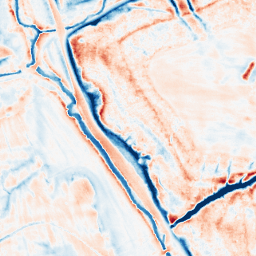
Category: classical
Decomposition family: gaussian
Decomposition parameters: sigma: 5
Upsampling method: sinc_blackman
Upsampling parameters: scale: 4
kernel_size: 8
Upsampling scale: 4